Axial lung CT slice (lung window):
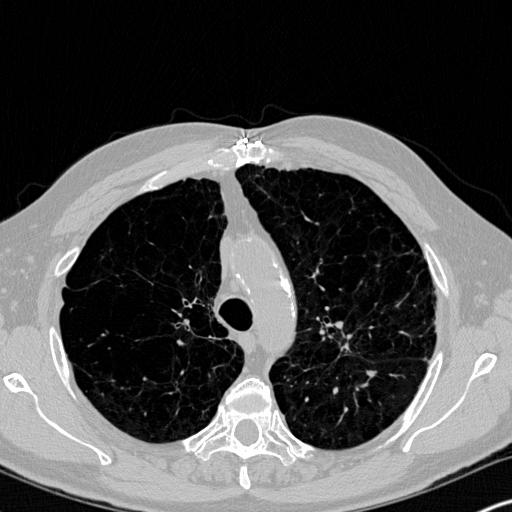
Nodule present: yes
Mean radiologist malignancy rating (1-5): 2.75